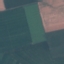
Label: AnnualCrop